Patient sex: F
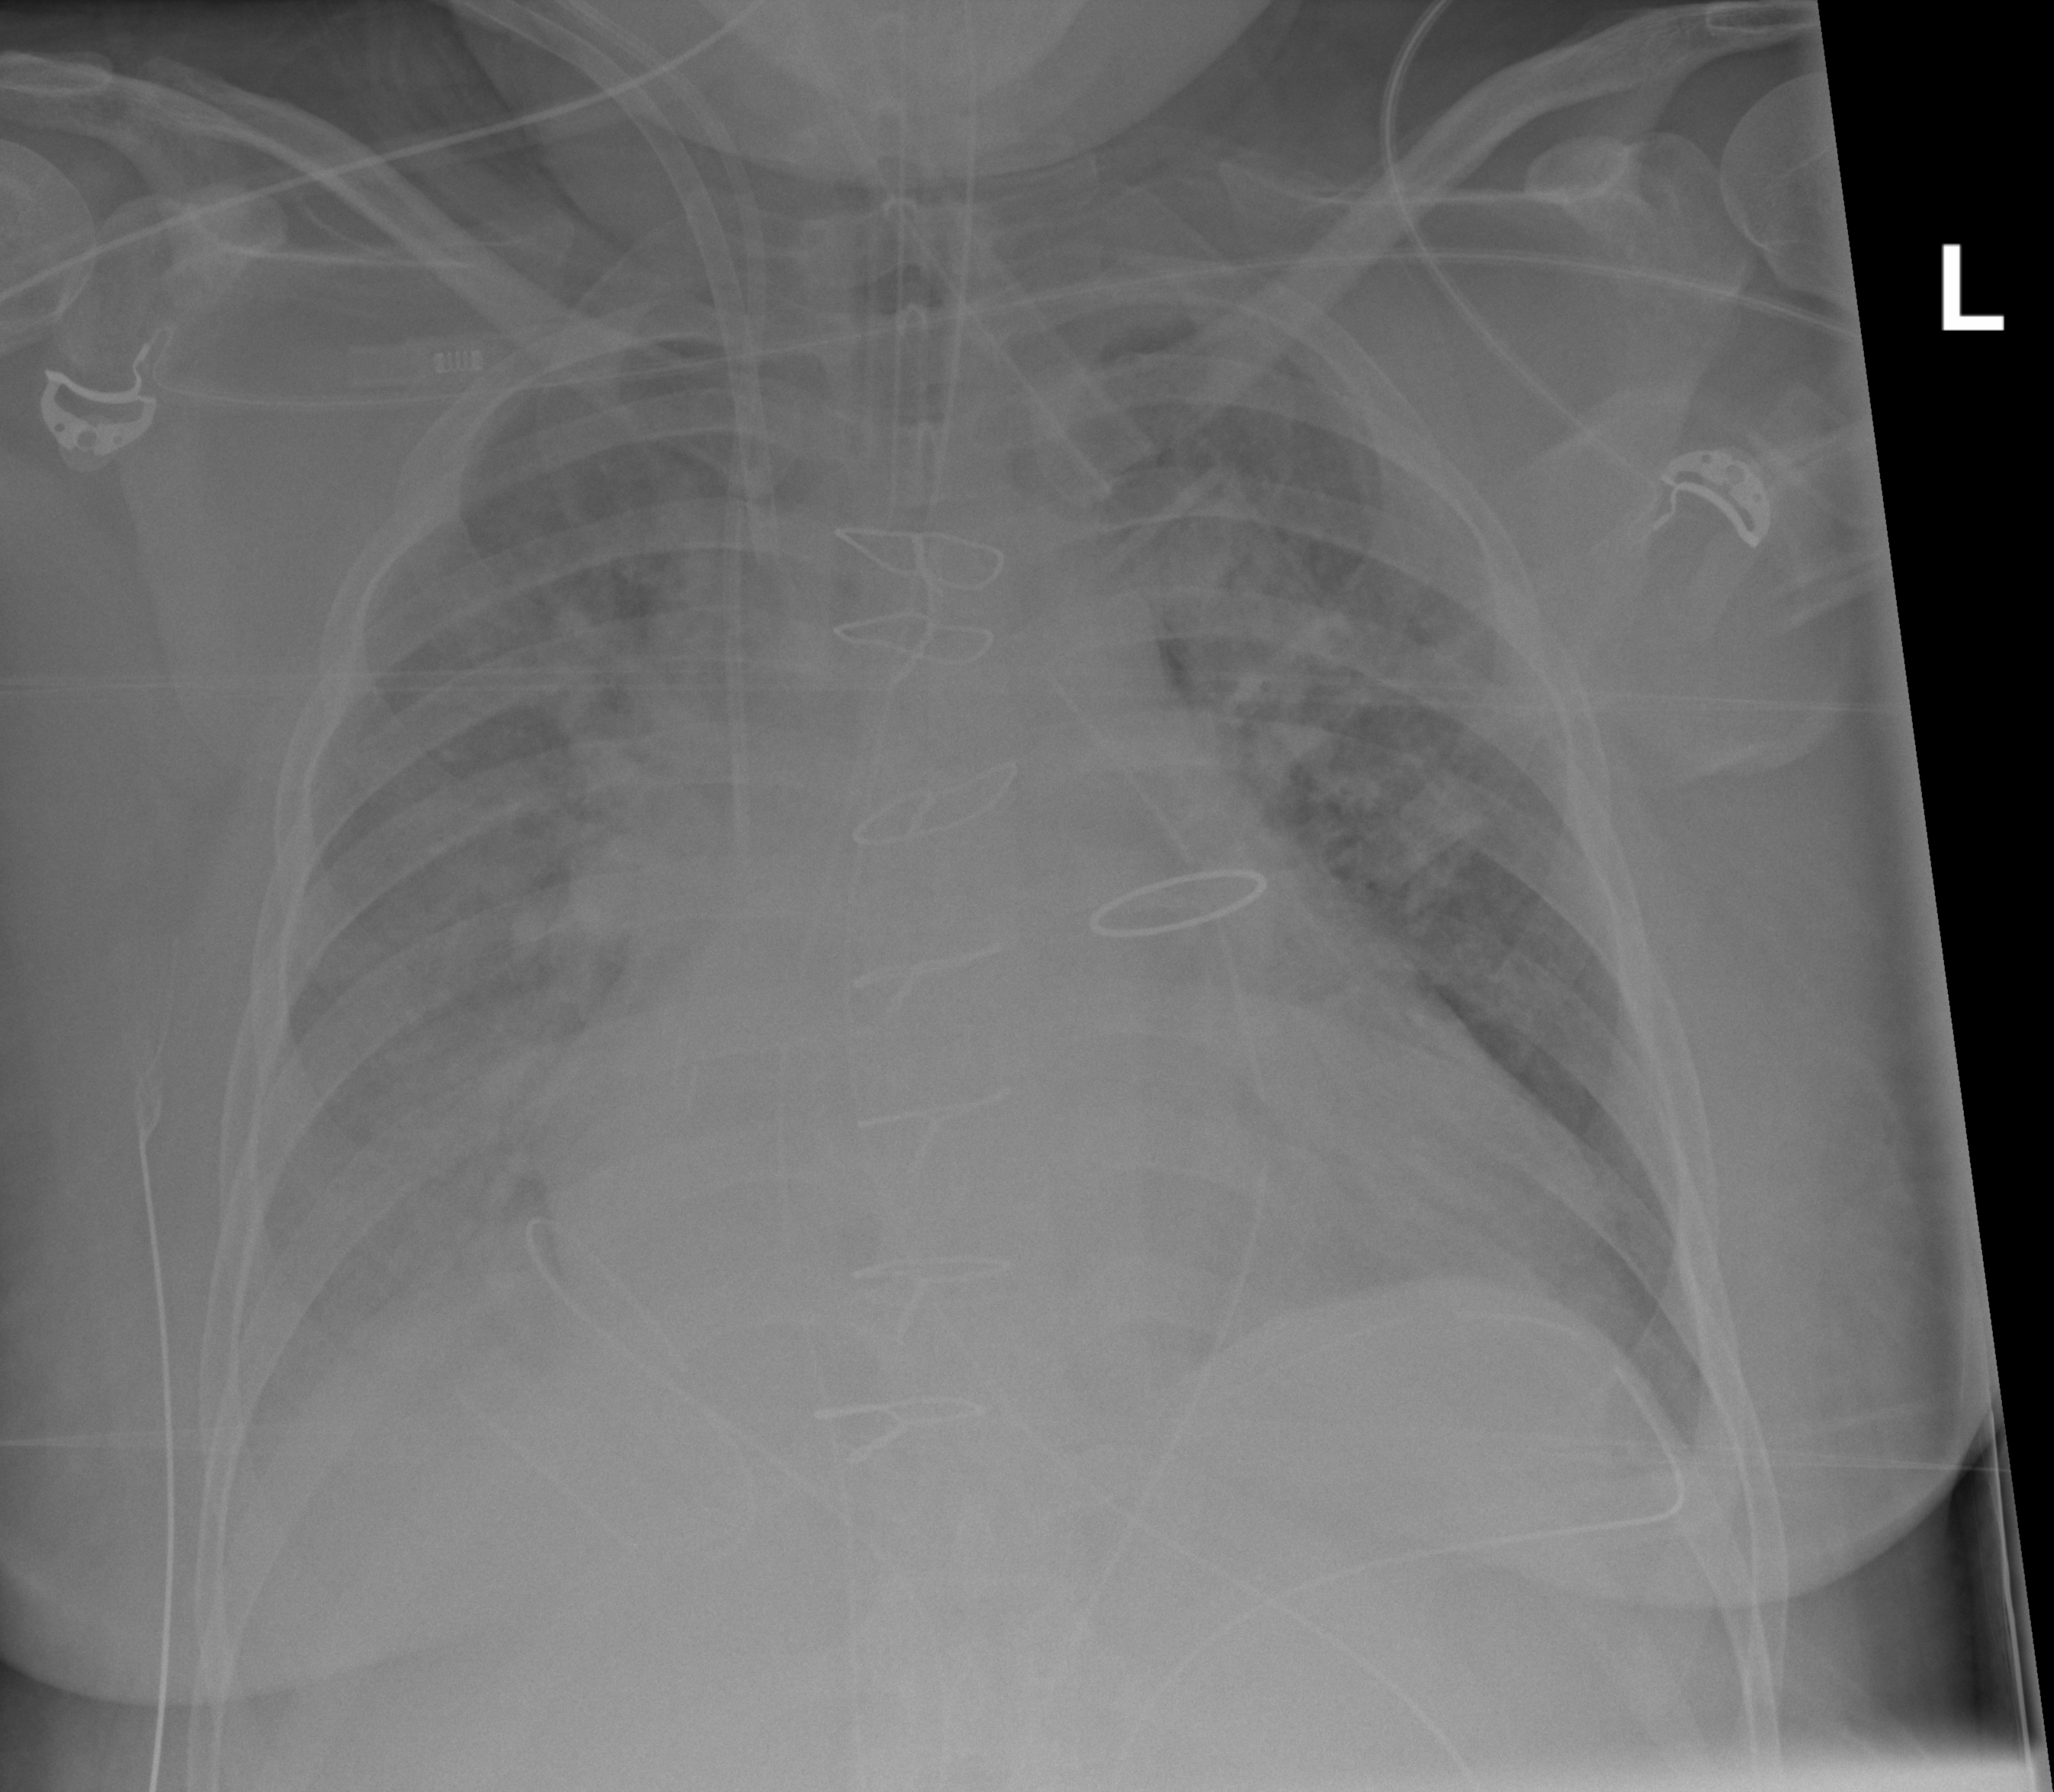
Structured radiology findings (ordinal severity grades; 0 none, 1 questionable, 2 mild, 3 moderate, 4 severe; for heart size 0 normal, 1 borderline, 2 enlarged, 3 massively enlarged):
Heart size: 2
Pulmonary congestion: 3
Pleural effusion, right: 2
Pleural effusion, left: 2
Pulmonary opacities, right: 2
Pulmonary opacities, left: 2
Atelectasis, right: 2
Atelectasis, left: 3